Field crop: maize
Growth stage: 2
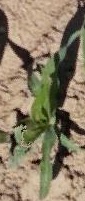
Species: maize